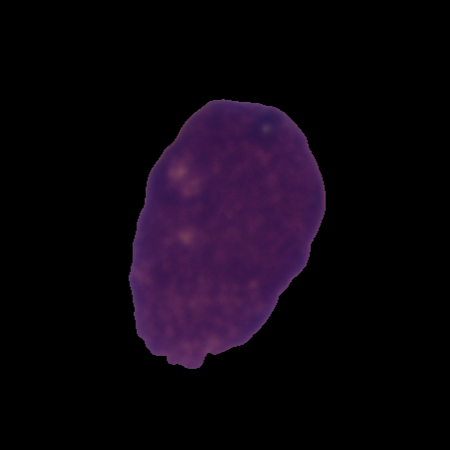
Label: cancer